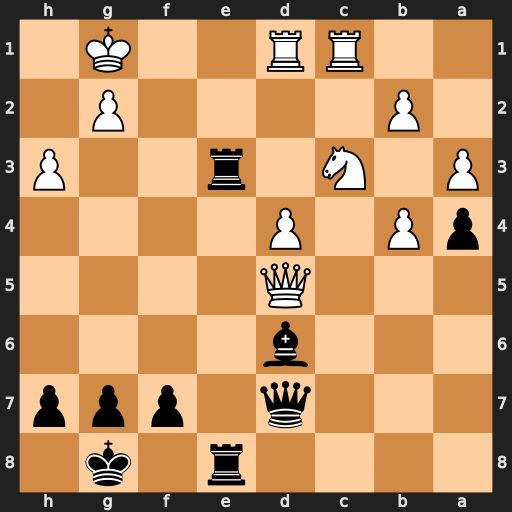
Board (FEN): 4r1k1/3q1ppp/3b4/3Q4/pP1P4/P1N1r2P/1P4P1/2RR2K1
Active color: b
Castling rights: -
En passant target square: -
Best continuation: Rxc3 bxc3 Bh2+ Kxh2 Qxd5